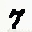
Label: 7